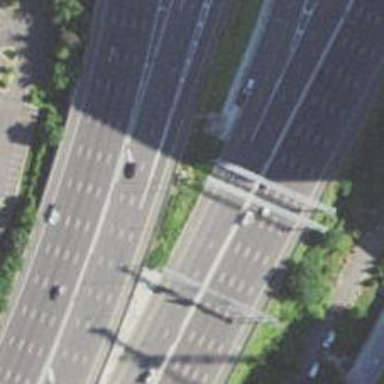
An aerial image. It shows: Toll gantry on the road.